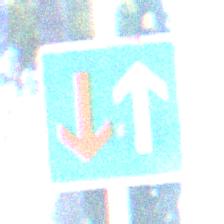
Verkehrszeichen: VorrangVorGegenverkehr
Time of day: MorningAfternoon
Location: Outdoor (Suburban)
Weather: Clear
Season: NotSpecified
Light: Natural